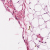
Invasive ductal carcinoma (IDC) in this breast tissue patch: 0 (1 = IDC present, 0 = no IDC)